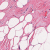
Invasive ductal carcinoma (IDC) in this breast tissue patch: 0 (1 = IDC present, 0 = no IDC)